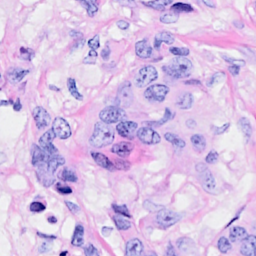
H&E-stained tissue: Breast